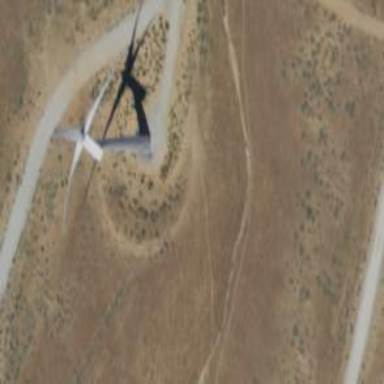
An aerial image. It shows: Wind generator powered by horizontal-axis wind turbine.